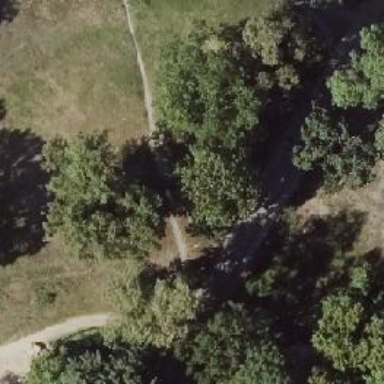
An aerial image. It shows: Ground path.